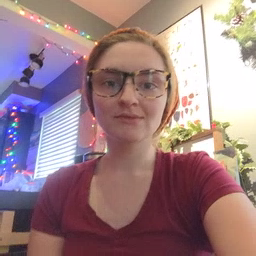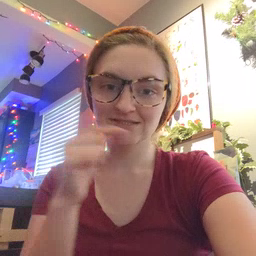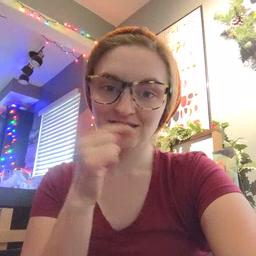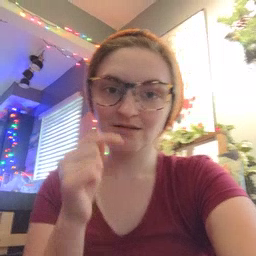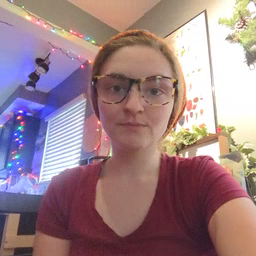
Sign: toothbrush